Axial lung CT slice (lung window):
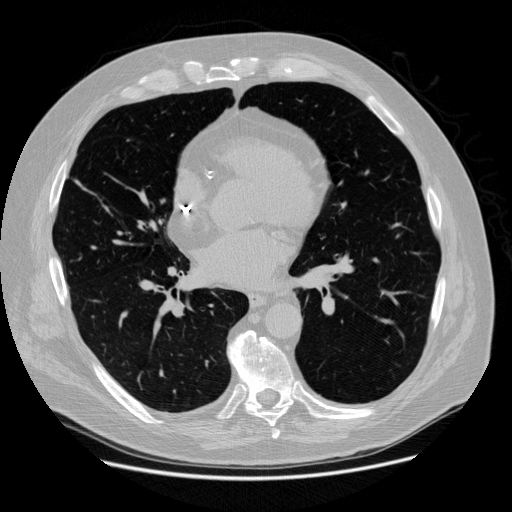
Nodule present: no